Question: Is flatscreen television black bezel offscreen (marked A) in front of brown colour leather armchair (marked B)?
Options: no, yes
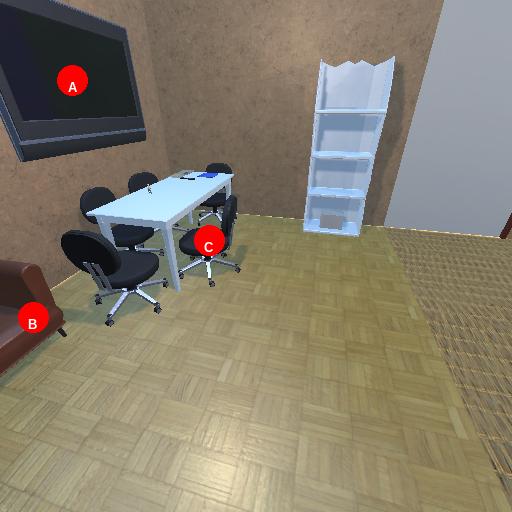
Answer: no